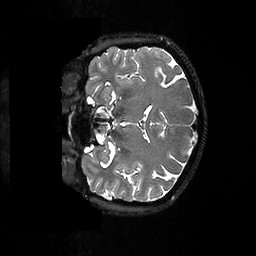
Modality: T2w
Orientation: coronal
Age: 44
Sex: female
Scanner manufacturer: ge
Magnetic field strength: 3 T
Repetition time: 3.233 s
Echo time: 0.06562 s